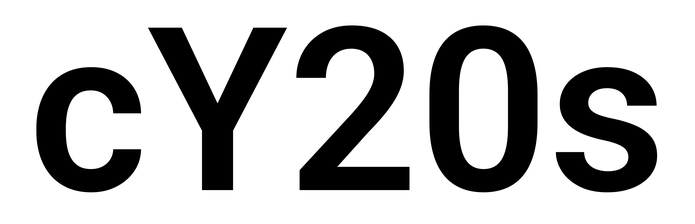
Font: Roboto_SemiBold